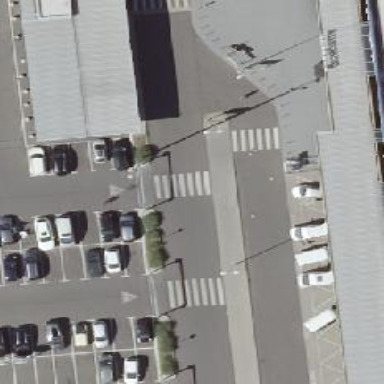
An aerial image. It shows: Uncontrolled zebra crossing on the road.